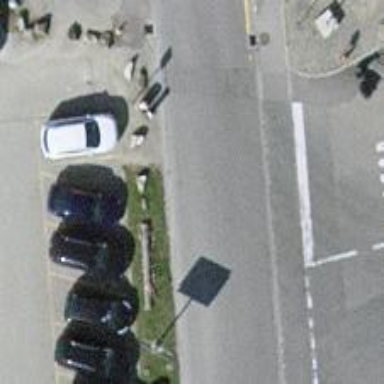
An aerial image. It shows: Block barrier.